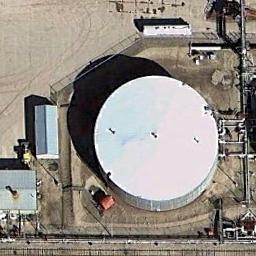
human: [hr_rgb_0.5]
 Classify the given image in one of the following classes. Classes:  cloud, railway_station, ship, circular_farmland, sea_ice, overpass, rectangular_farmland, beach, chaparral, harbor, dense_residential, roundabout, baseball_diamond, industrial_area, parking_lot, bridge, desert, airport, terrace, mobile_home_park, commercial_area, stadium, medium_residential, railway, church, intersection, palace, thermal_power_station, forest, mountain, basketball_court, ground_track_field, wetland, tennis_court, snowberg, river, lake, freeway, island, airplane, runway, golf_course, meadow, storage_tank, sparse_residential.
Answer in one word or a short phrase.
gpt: storage_tank